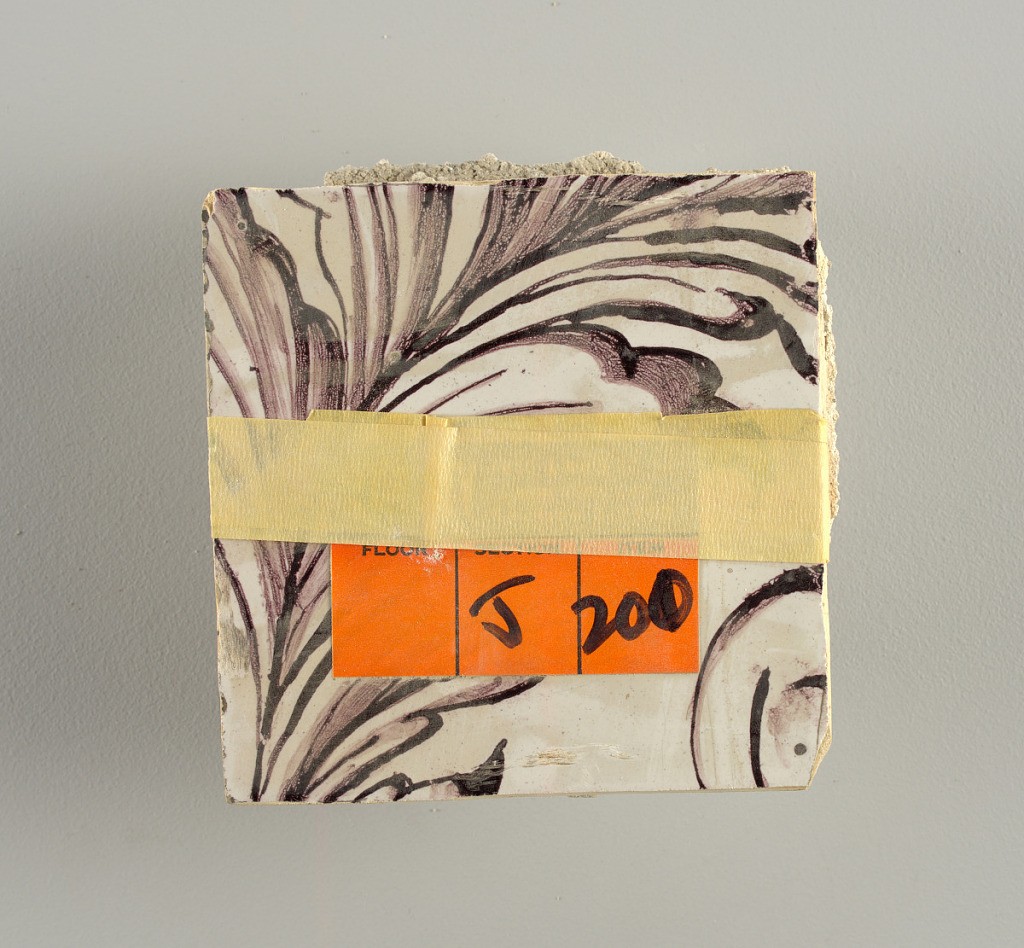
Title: Wall facing
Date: ca. 1725
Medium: tin-glazed earthenware, underglaze
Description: Two vertical rectangles, twenty-three tiles high.  A) Nine tiles wide at top; seven tiles wide at bottom.  B) Ten and one-half tiles wide.

Arabesque design of foliage.  A) with centered figure of Justice under a canopy.  B) with centered urn.